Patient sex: F
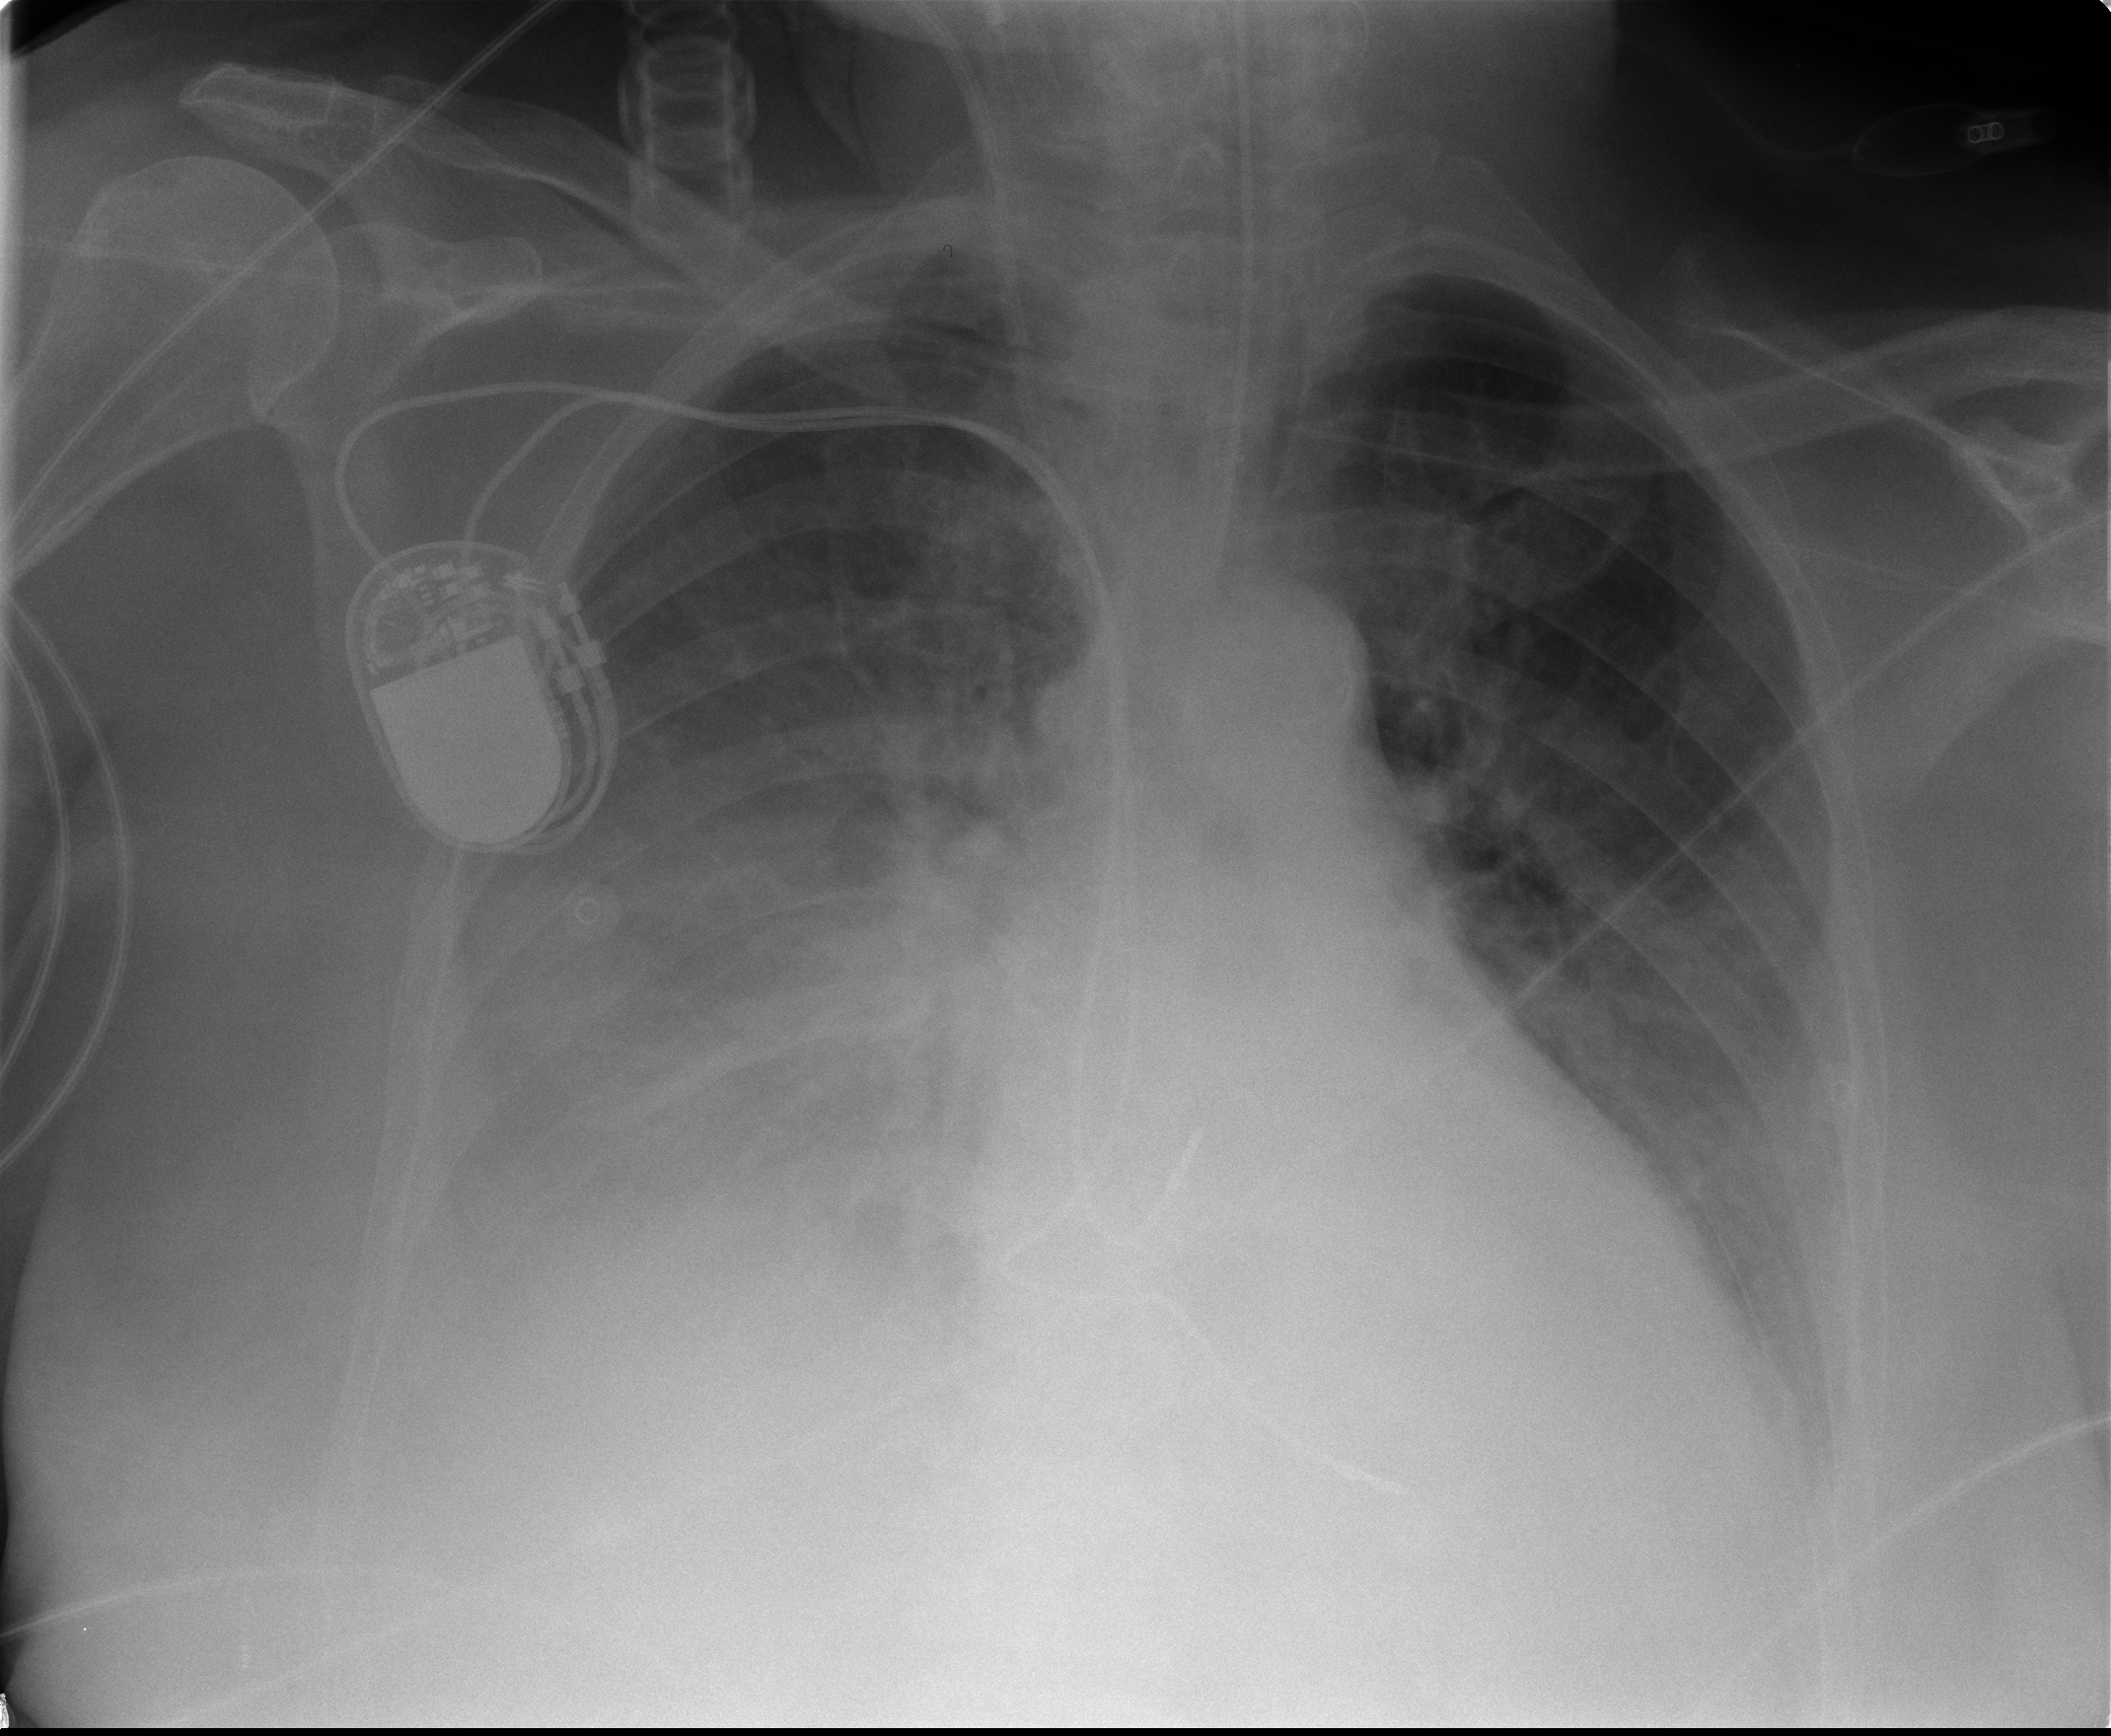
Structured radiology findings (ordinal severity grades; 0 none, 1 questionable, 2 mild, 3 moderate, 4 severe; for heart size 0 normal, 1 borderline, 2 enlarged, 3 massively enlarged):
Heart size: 1
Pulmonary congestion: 3
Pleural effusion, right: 3
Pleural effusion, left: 2
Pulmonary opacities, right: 3
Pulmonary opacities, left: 0
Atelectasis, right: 3
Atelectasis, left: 2